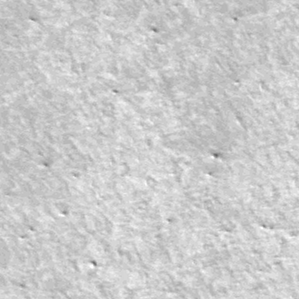
Label: frost